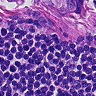
Metastatic tissue present: yes